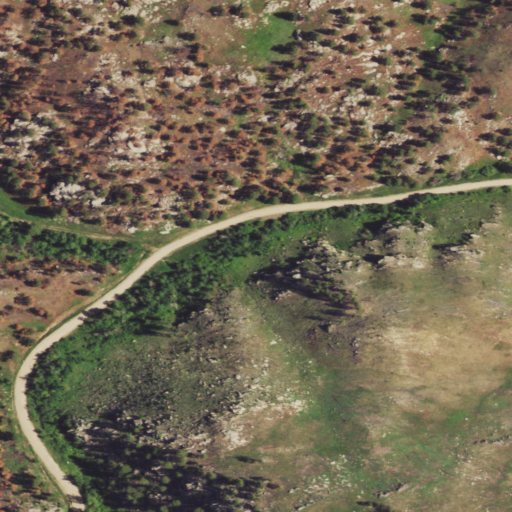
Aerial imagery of valley in Wyoming named Mart Miller Draw containing shrub, grassland, and evergreen forest